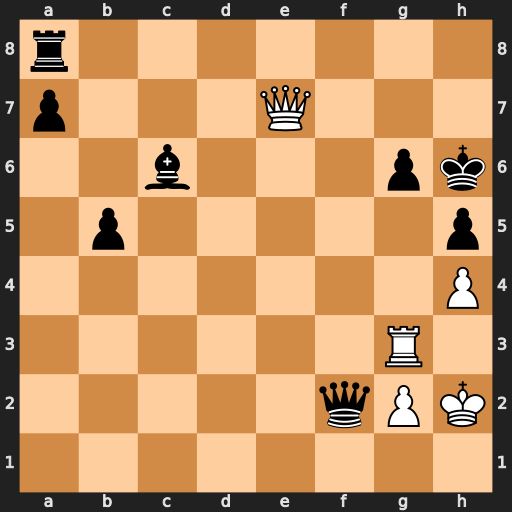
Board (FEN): r7/p3Q3/2b3pk/1p5p/7P/6R1/5qPK/8
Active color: w
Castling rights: -
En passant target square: -
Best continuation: Qg5+ Kg7 Qxg6+